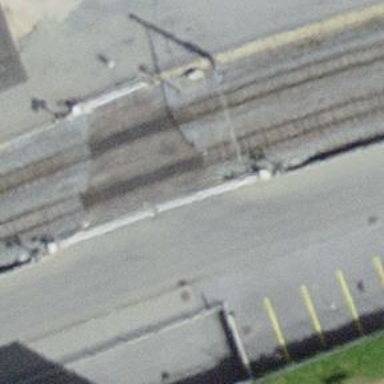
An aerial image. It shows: Level crossing with lights and barriers.